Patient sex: M
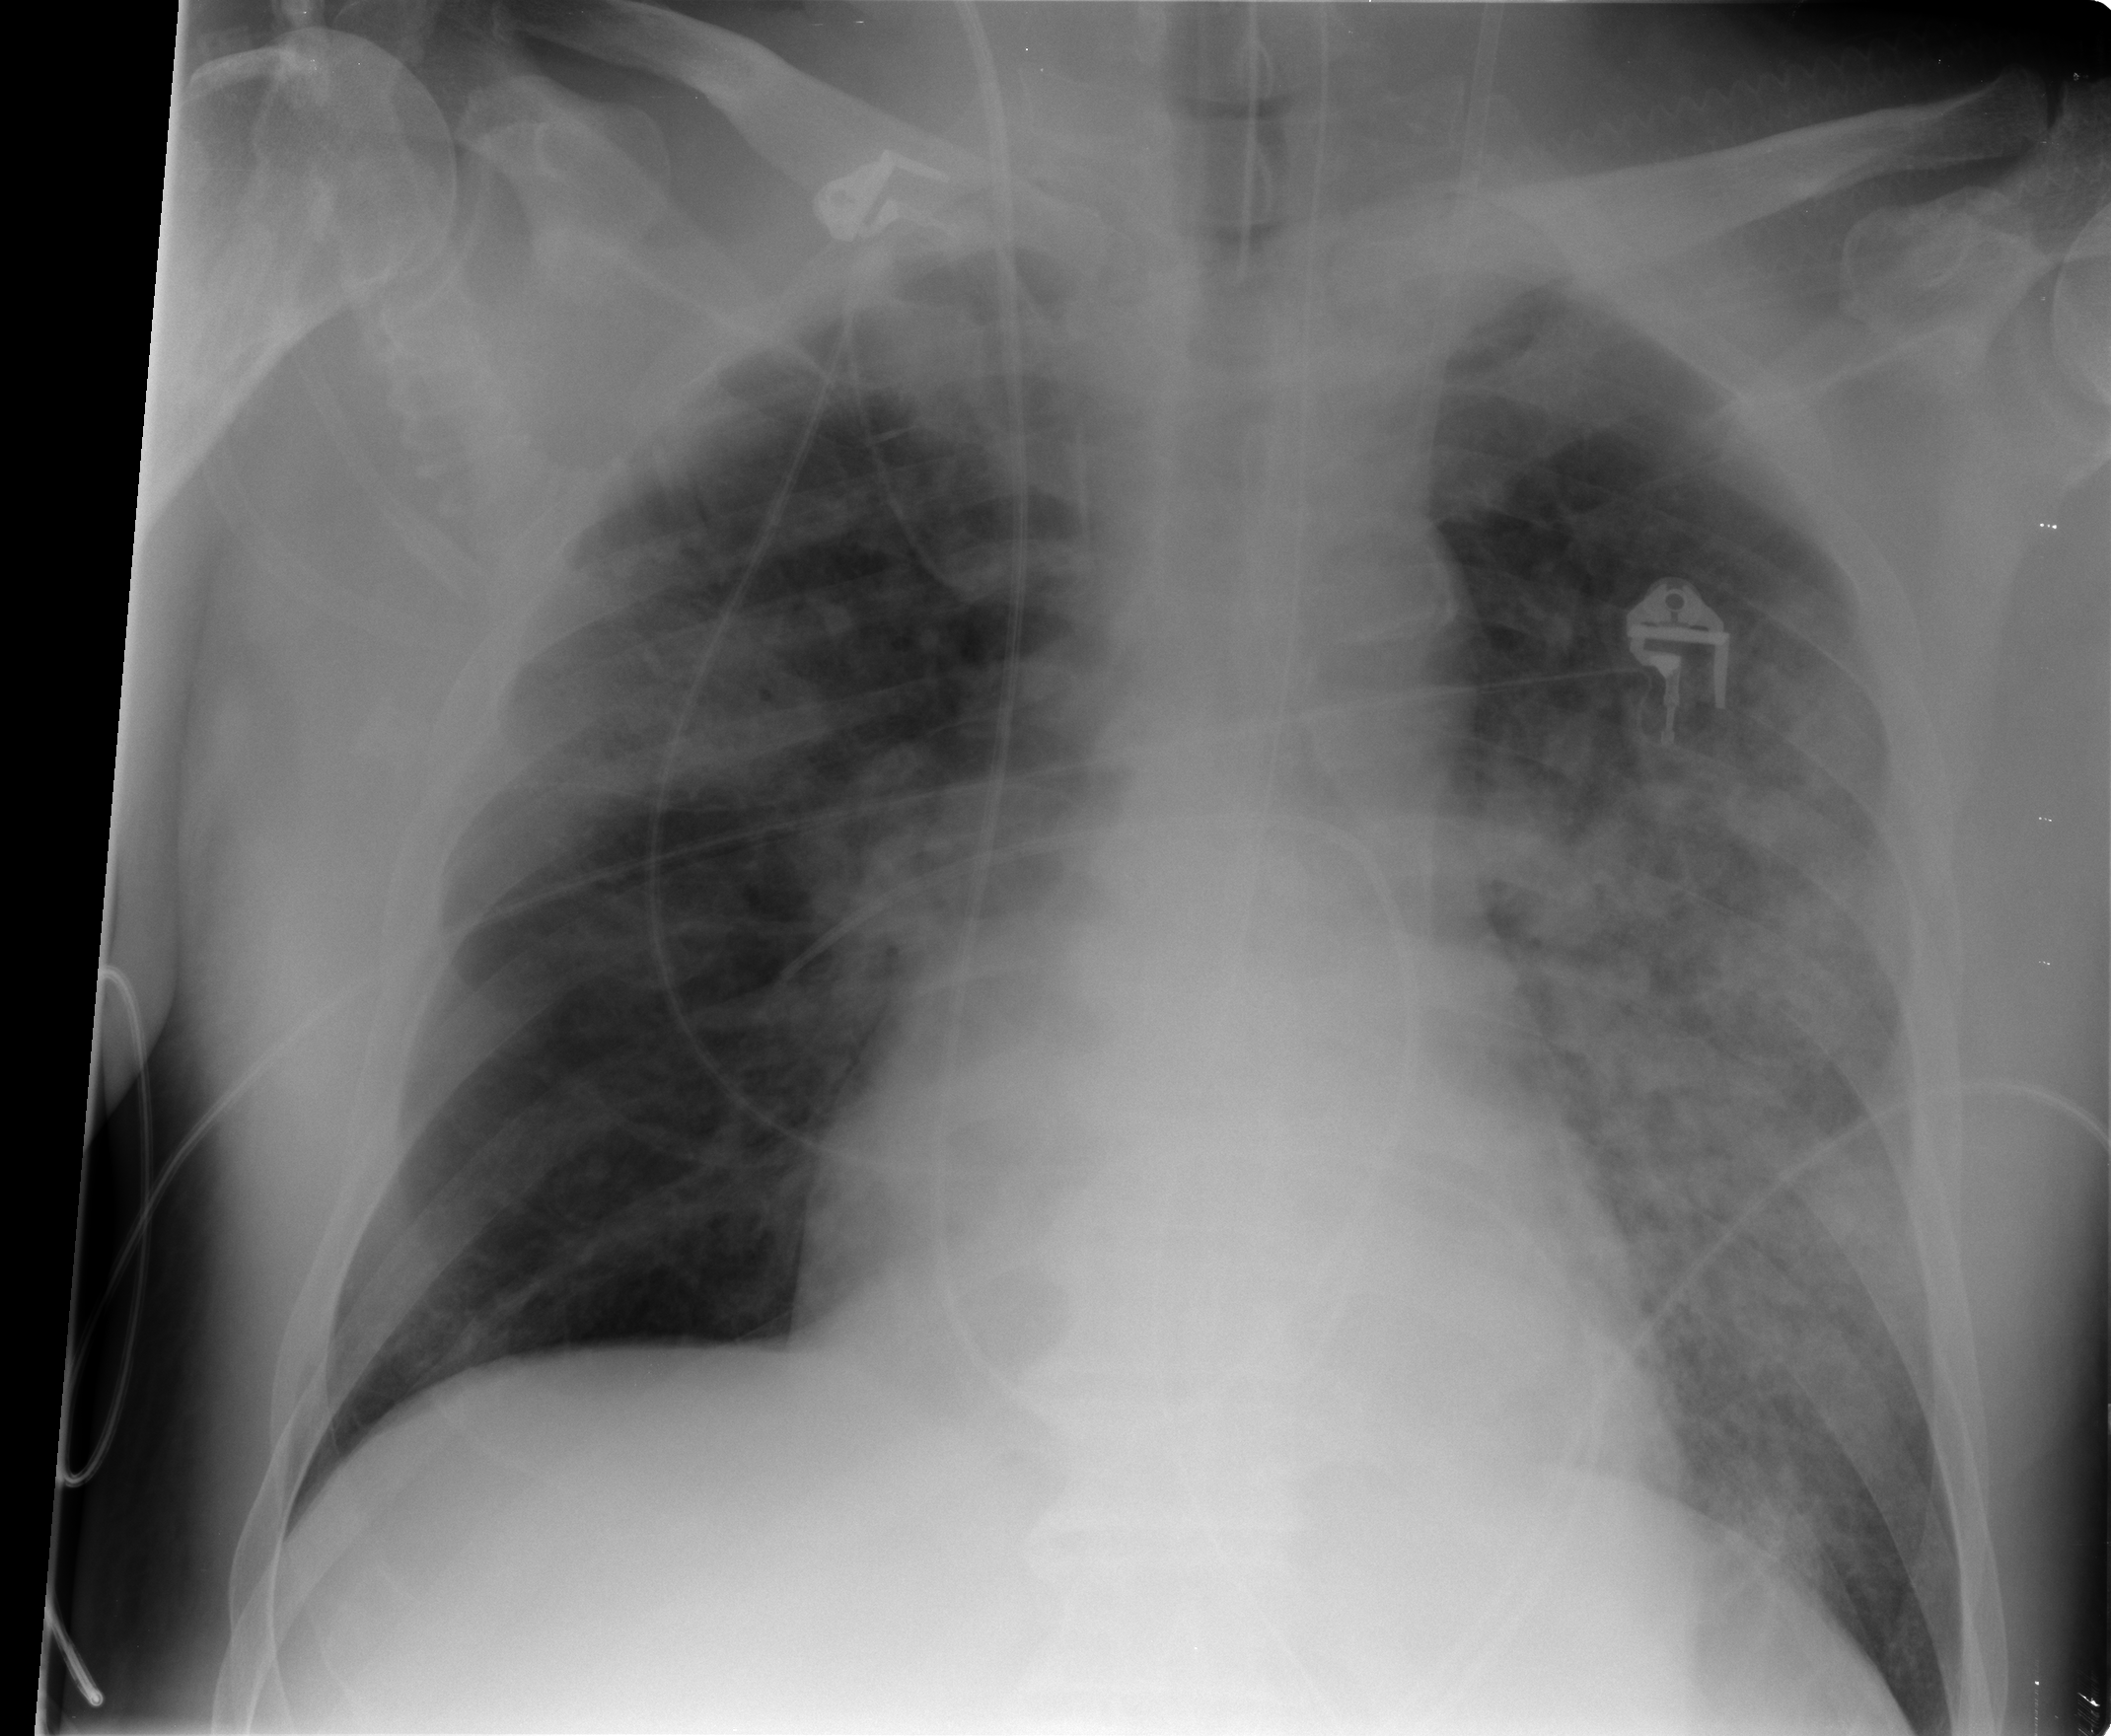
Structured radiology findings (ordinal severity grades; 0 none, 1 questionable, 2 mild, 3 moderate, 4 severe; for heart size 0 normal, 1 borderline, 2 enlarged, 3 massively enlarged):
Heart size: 0
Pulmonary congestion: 0
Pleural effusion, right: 0
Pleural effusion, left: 0
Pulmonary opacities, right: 3
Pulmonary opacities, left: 4
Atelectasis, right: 3
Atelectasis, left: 4